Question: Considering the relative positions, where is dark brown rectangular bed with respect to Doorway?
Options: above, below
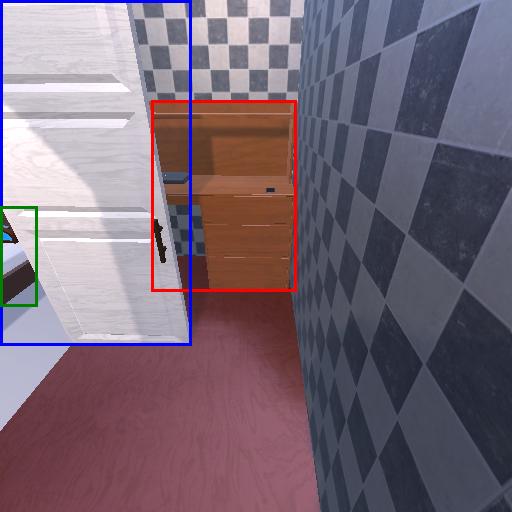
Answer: above